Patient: sex M, age 75
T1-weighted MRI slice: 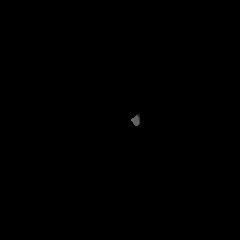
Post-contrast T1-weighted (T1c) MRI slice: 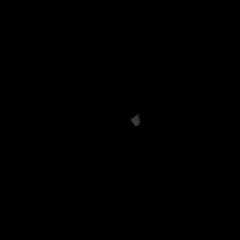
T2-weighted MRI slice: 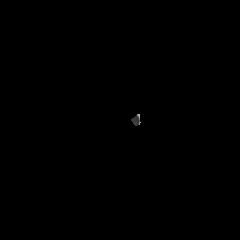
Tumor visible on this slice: no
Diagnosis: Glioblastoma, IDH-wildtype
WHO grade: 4